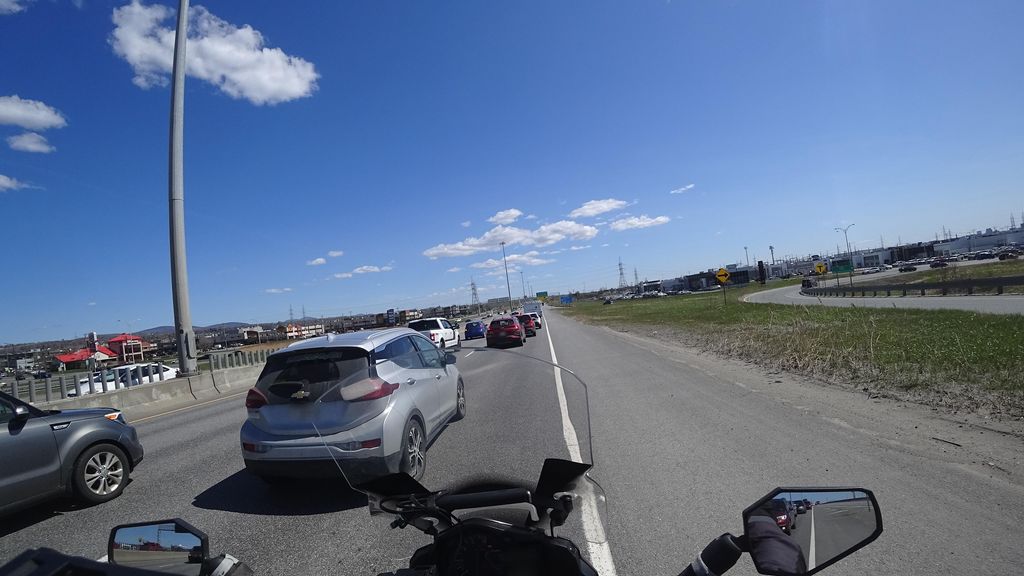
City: quebec_city